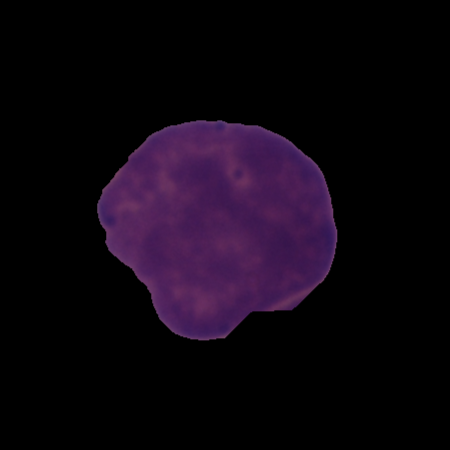
Label: cancer